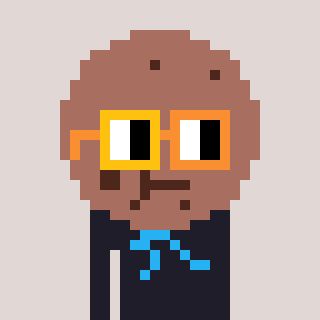
a pixel art character with square yellow and orange glasses, a cookie-shaped head and a grayscale-colored body on a warm background